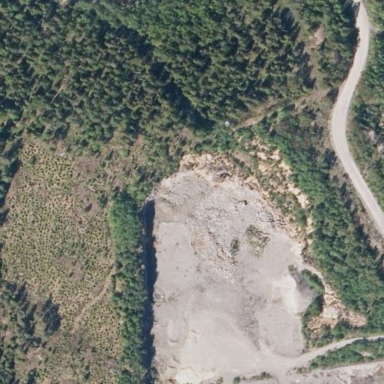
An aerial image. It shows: Quarry area.